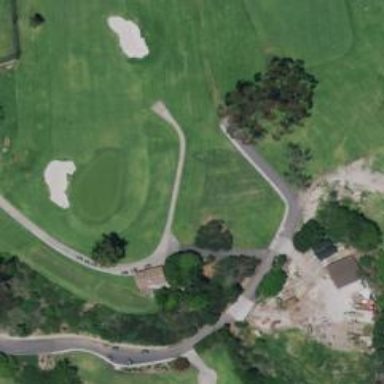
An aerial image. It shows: Path for both roads and golfers.